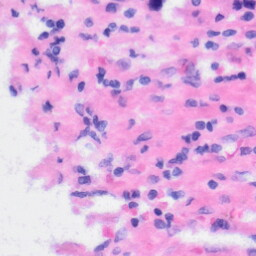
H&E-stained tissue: Liver